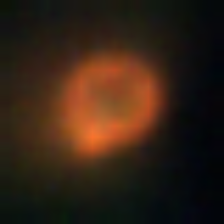
Taxon: NanoPlankton
Group: Other